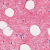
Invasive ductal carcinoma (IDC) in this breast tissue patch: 0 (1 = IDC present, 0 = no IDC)